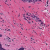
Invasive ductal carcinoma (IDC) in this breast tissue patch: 0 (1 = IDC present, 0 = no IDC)